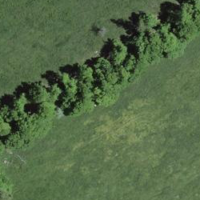
EUNIS habitat code: 24
Species observed at this site:
Phoenicurus ochruros
Saxicola rubetra
Falco tinnunculus
Carduelis carduelis
Anthus pratensis